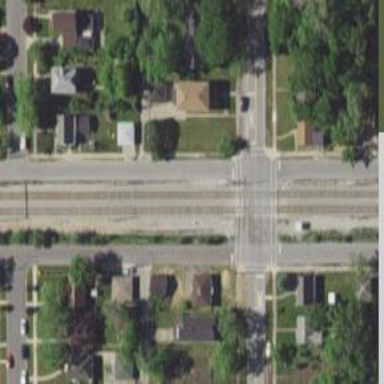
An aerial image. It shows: Railway crossing.